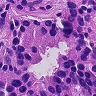
Metastatic tissue present: yes